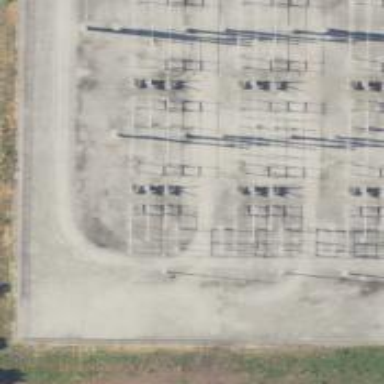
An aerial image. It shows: Switch used for power control.